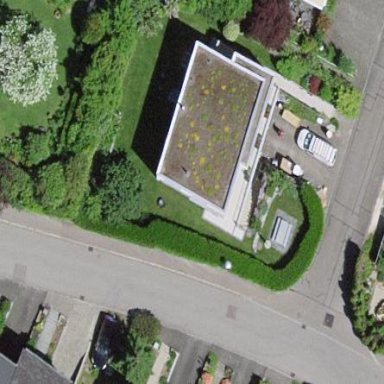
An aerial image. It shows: Detached building.